Aerial crown-view tile of a tropical tree (Barro Colorado Island, Panama), acquired 20240918:
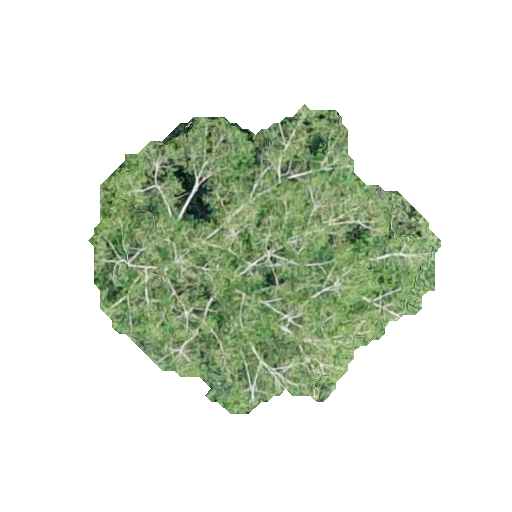
Species: Ocotea oblonga
GBIF accepted scientific name: Ocotea oblonga
Crown area: 113.887 m²